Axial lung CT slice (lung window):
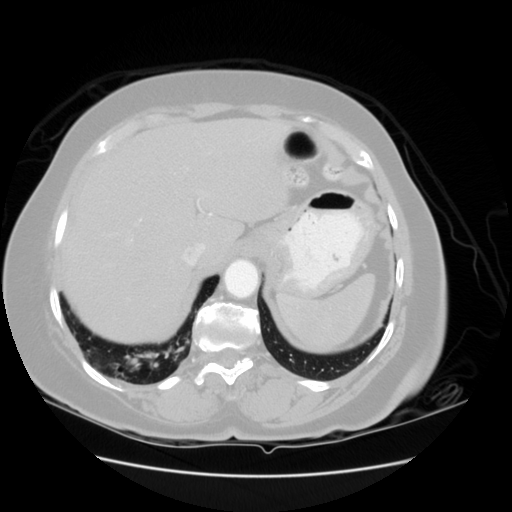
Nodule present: no